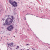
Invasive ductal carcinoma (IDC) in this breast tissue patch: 0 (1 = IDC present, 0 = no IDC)